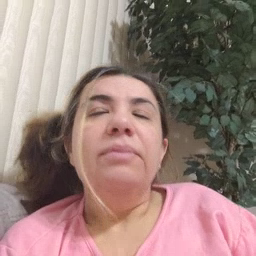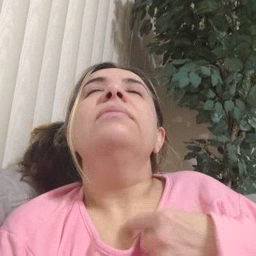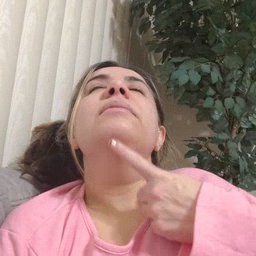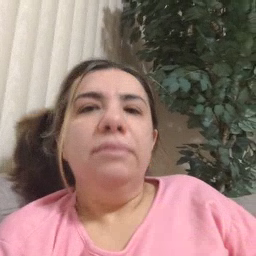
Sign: thirsty